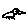
Label: bird